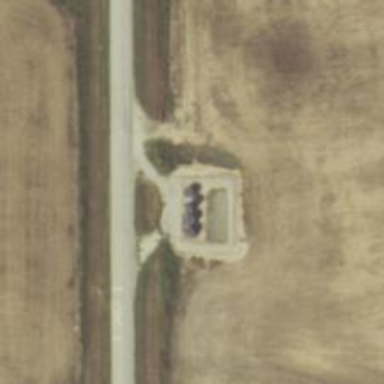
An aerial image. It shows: Storage tank with man-made structure.